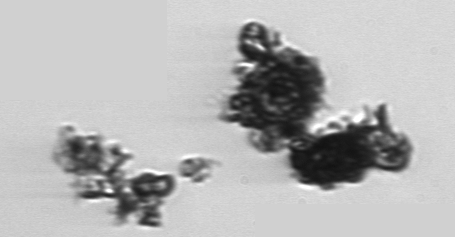
Label: Thalassiosira_TAG_external_detritus